Aerial crown-view tile of a tropical tree (Barro Colorado Island, Panama), acquired 20241014:
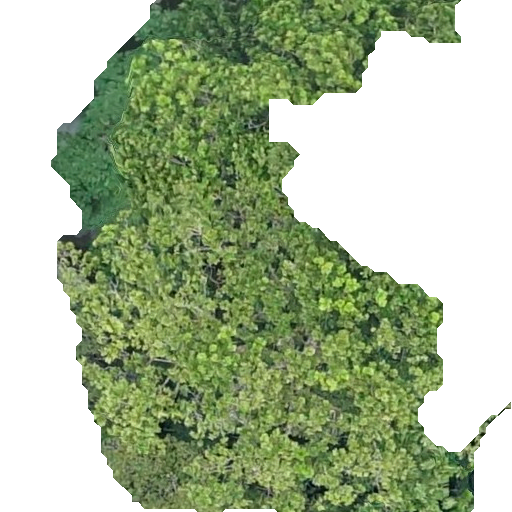
Species: Anacardium excelsum
GBIF accepted scientific name: Anacardium excelsum
Crown area: 257.759 m²